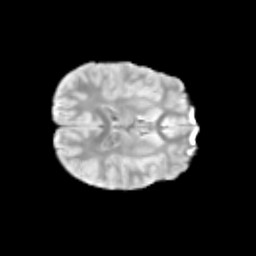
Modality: T2w
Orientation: axial
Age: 11
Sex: male
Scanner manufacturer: siemens
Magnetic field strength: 3 T
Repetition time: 3.8 s
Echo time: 0.07 s